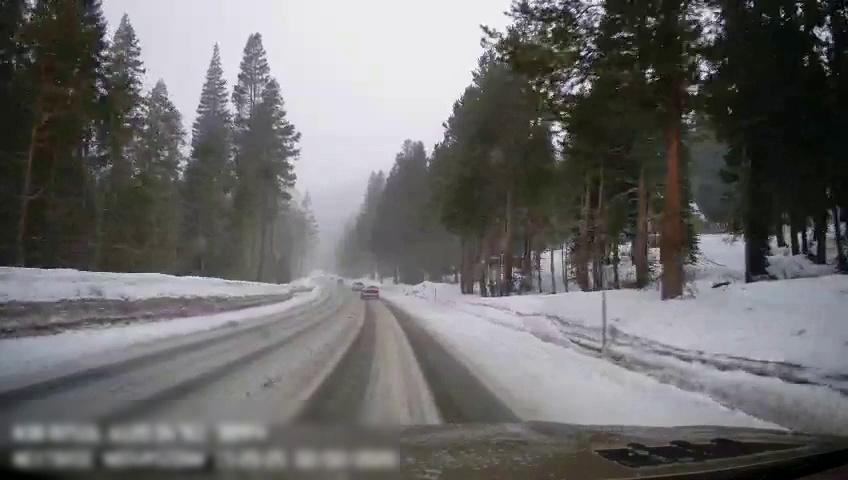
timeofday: Day
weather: Snowy
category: Drivable Space
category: Vehicles | SUV